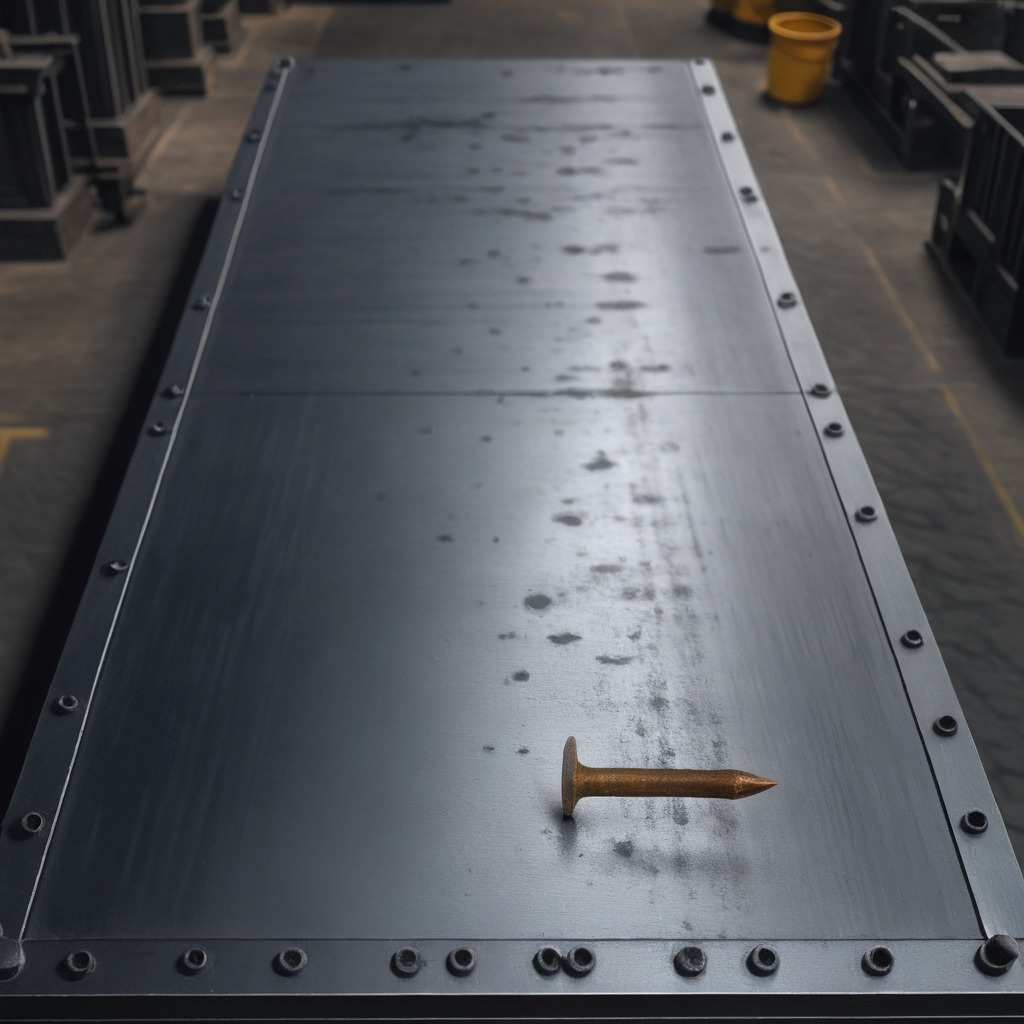
A cold steel table in a mining workshop has an iron nail lying on it.